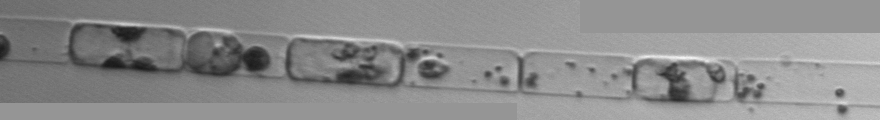
Label: Guinardia_delicatula_TAG_internal_parasite